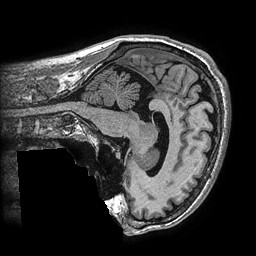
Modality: T1w
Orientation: sagittal
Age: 38
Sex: male
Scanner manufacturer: ge
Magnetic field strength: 3 T
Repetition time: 0.006952 s
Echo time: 0.00292 s